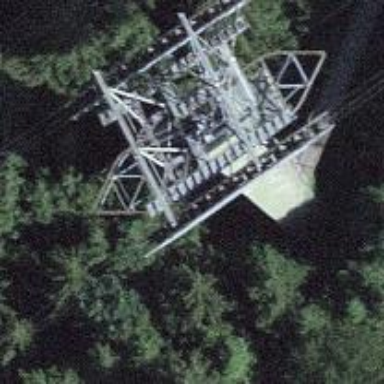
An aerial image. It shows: Pylon used for aerialway.